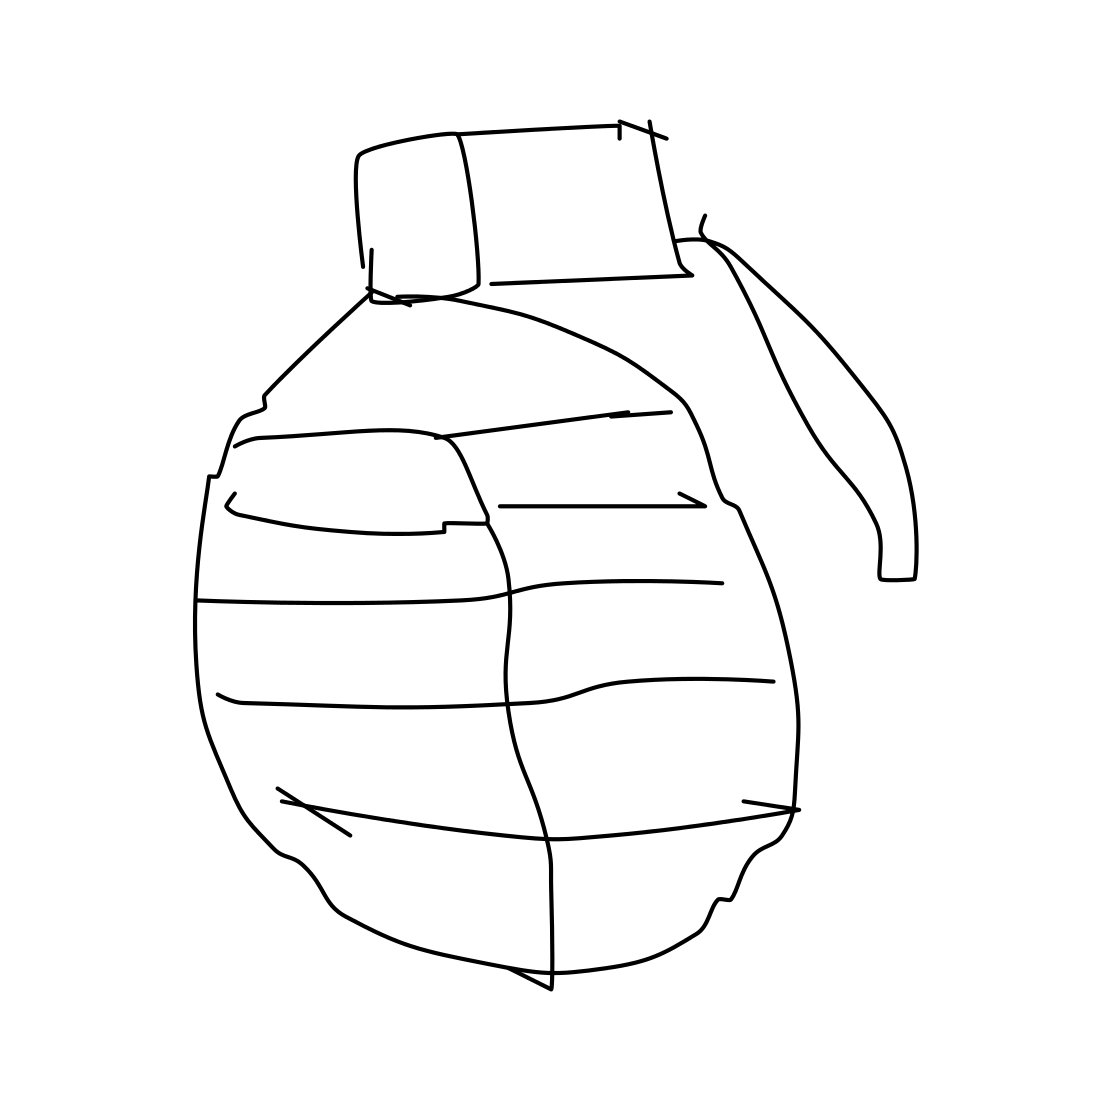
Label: grenade